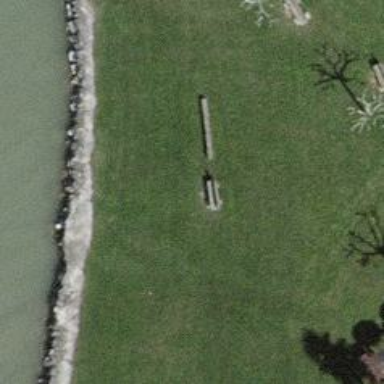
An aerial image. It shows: Bench.